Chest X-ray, PA view. Patient: 68 years old, sex M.
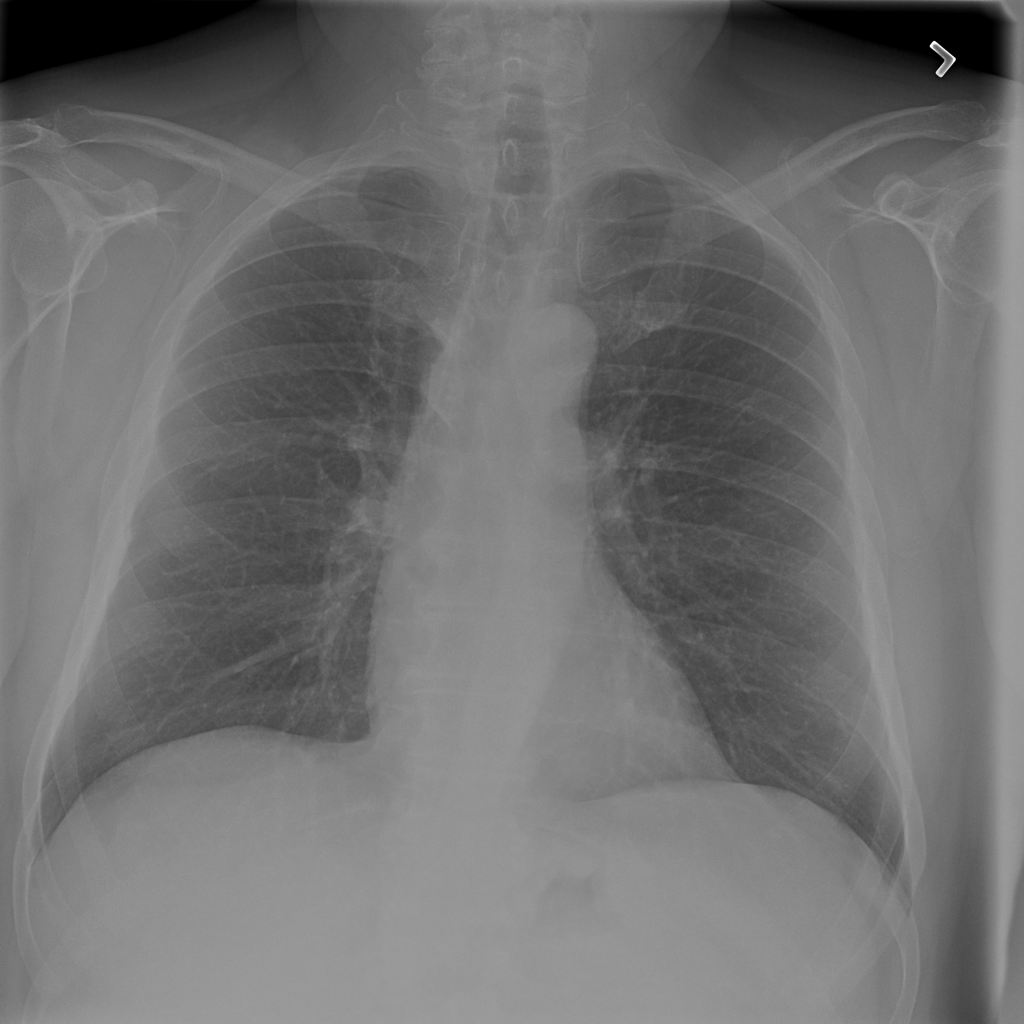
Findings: No Finding